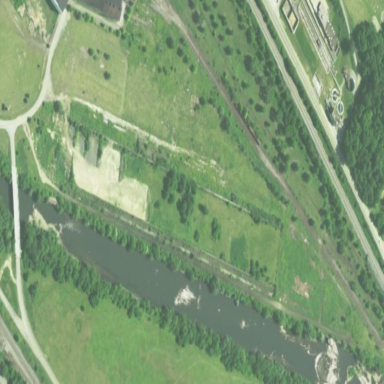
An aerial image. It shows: Brownfield site.